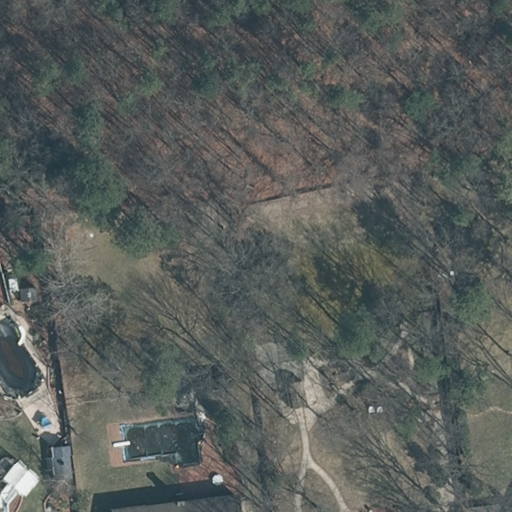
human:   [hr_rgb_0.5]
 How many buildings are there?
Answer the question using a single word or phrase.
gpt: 2

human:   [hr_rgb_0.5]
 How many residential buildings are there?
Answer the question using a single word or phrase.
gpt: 2

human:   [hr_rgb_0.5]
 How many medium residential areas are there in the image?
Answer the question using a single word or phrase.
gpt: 0

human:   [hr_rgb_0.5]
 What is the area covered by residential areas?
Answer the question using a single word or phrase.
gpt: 10639m2

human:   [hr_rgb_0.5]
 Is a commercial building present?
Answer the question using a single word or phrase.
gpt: no

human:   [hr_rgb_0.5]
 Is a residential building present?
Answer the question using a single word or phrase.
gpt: yes

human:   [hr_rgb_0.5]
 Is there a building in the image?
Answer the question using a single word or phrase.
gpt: yes

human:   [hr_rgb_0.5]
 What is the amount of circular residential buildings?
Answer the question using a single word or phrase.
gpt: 0

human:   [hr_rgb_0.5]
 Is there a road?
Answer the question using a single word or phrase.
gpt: no

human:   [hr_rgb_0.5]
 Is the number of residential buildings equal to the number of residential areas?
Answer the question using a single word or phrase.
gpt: no

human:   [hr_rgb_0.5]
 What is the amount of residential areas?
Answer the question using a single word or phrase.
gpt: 1

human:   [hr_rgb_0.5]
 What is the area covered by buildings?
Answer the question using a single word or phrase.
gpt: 595m2

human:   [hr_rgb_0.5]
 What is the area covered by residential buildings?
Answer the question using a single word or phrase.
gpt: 595m2

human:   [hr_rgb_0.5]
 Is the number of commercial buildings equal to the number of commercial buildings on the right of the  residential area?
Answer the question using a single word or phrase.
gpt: yes

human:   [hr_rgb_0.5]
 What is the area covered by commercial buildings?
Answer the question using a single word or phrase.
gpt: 0m2

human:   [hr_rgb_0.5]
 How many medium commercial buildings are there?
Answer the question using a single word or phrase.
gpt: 0

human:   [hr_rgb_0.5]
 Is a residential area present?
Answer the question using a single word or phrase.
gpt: yes

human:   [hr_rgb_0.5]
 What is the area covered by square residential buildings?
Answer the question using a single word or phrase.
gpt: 0m2

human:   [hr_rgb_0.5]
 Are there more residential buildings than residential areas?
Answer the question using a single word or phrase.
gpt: yes

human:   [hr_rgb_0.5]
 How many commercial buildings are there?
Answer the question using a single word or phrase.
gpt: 0

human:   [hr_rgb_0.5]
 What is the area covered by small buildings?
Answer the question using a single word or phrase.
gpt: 0m2

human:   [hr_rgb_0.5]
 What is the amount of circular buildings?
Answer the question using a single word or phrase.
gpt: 0

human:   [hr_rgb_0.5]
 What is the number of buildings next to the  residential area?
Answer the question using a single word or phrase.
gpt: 2

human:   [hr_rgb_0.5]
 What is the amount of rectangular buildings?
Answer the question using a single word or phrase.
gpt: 1

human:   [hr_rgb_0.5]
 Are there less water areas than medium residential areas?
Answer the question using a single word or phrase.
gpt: no

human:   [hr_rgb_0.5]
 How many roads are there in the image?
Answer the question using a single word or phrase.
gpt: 0

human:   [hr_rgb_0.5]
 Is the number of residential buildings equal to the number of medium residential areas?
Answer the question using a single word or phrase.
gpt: no

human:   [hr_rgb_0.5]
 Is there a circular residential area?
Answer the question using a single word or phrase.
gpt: no

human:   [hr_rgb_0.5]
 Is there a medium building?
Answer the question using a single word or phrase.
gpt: yes

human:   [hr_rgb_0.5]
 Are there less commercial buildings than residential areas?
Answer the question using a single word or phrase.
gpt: yes

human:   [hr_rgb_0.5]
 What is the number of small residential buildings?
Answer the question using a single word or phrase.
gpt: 0

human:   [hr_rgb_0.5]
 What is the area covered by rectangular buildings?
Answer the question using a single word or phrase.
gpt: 413m2

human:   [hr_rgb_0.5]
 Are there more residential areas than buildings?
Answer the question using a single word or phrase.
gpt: no

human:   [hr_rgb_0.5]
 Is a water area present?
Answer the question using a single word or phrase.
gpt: no

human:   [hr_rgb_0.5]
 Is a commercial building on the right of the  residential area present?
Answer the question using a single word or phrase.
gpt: no

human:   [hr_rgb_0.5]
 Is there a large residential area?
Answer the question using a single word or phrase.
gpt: yes

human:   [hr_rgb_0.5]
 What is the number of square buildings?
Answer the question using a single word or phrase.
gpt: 0

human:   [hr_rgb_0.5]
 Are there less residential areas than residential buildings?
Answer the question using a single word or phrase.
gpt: yes

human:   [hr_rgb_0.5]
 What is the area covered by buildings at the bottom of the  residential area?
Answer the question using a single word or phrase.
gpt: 595m2

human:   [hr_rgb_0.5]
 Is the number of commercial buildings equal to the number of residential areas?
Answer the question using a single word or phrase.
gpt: no

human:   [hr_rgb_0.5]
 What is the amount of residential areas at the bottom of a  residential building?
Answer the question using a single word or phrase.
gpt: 0

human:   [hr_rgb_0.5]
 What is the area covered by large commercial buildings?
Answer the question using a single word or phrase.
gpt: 0m2

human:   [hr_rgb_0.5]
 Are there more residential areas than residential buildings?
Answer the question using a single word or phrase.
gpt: no

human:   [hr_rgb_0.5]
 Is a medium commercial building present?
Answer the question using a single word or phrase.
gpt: no

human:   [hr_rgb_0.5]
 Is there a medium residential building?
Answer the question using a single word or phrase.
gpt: yes

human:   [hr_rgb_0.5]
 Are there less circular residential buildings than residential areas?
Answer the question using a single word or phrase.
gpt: yes

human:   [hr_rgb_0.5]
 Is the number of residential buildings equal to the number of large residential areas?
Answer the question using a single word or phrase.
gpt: no

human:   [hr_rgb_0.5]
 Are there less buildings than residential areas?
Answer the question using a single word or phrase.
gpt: no

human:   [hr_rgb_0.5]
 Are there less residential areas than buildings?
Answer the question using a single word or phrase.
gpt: yes

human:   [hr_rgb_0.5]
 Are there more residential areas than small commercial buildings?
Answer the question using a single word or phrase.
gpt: yes

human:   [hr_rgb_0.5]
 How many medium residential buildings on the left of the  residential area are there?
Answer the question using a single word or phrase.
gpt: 0

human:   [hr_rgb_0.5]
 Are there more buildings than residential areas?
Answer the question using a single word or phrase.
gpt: yes

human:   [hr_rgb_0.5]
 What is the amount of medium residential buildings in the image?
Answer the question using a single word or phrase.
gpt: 2

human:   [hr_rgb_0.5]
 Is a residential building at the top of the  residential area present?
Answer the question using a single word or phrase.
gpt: no

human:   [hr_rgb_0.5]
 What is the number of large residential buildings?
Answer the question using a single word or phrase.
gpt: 0

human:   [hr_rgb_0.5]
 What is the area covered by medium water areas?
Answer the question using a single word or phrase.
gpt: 0m2

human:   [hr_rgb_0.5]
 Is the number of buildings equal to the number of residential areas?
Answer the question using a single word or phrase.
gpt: no

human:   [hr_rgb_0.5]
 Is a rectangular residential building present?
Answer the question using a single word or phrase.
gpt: yes

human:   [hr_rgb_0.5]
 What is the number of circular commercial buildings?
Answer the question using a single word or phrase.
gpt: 0

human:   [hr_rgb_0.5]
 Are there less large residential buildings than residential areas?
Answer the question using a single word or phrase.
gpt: yes

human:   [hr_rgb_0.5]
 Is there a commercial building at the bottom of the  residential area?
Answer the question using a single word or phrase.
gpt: no

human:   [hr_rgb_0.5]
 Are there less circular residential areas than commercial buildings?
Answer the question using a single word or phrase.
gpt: no

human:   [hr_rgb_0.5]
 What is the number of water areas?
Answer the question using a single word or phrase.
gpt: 0

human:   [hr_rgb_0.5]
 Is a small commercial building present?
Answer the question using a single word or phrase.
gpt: no